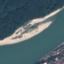
Land use / land cover class: River